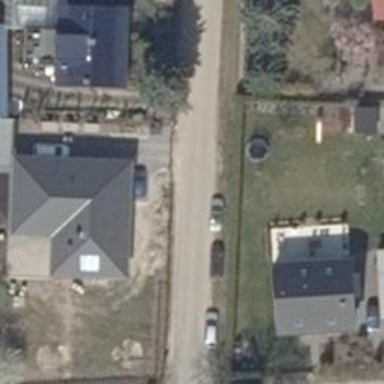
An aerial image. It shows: Driveway.